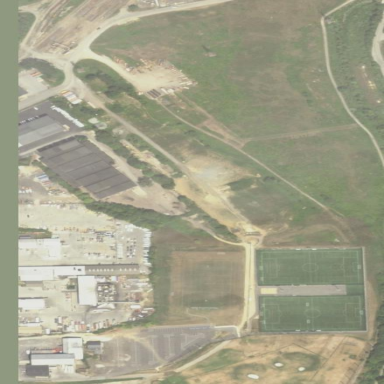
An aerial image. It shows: Sports centre with focus on soccer activities.